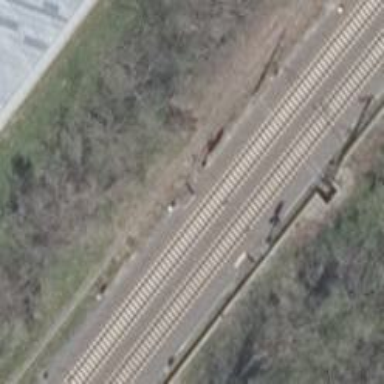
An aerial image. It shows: Railway signal.